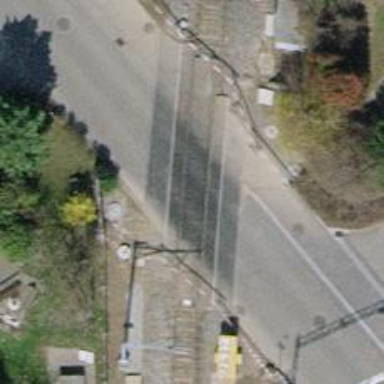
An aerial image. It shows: Level crossing at the railway with full barrier.